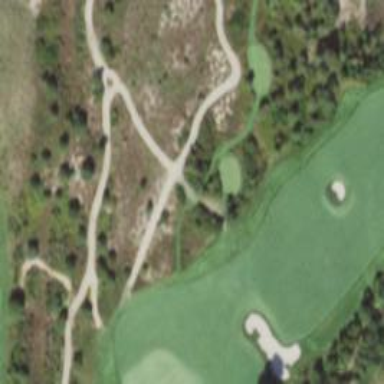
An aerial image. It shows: Path for golf carts.